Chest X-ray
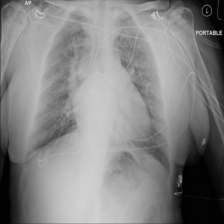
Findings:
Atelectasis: negative
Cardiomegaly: negative
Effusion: negative
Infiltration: positive
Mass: negative
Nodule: negative
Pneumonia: negative
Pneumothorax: negative
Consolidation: negative
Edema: negative
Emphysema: negative
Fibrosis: negative
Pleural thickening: negative
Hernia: negative